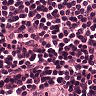
Metastatic tissue present: no